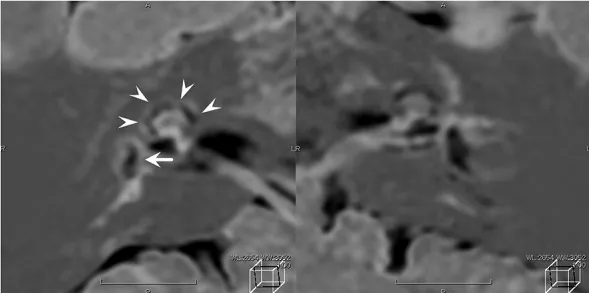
Contrast-enhanced MRI images using HYDROPS. The arrow heads and long arrows indicate the enlarged cochlea vestibule, respectively. Contrast-deficient images (black areas) indicate the presence of endolymph. But is observed postoperatively.
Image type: radiology (mri)